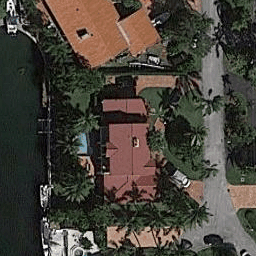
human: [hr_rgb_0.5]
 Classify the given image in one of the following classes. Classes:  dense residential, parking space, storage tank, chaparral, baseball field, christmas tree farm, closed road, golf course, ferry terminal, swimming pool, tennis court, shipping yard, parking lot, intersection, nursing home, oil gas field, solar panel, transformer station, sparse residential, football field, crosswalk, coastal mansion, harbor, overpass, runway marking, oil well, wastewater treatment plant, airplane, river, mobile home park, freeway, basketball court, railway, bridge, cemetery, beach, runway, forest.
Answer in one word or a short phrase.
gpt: coastal mansion